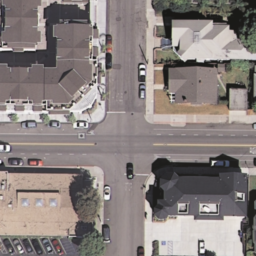
Label: intersection